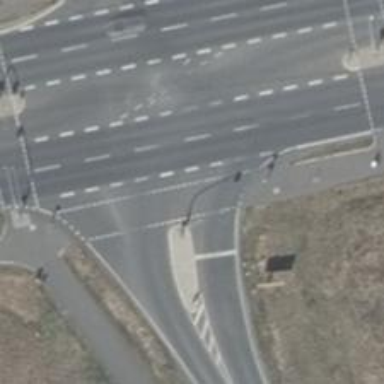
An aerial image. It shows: Road with "give way" sign.